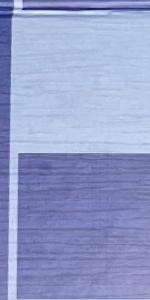
Label: Empty